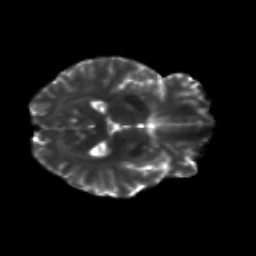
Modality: T2w
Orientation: axial
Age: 32
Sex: male
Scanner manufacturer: siemens
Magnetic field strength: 3 T
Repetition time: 8.8 s
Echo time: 0.085 s